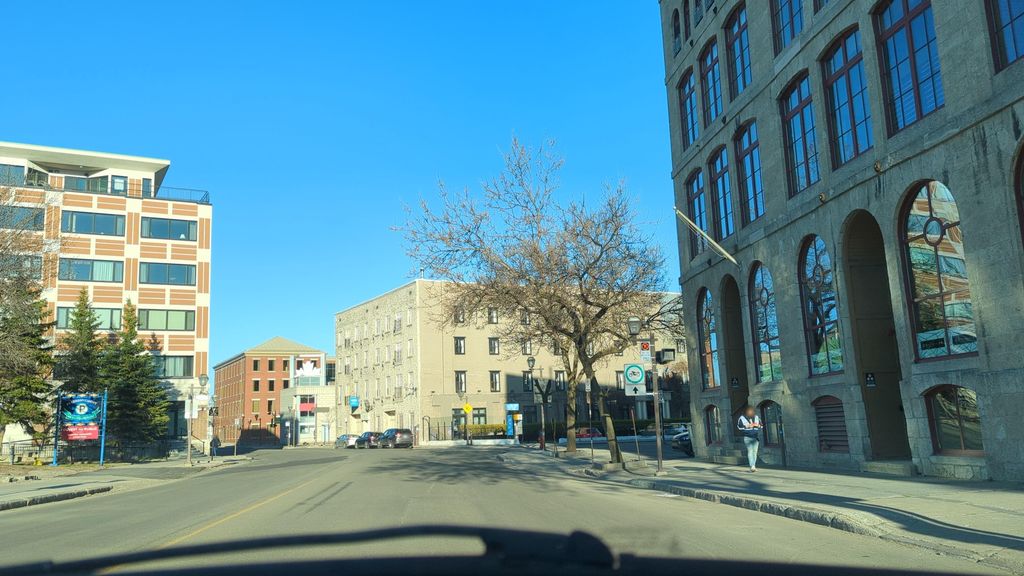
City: quebec_city